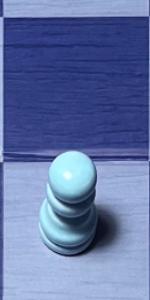
Label: Pawn_White